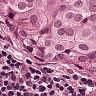
Metastatic tissue present: yes